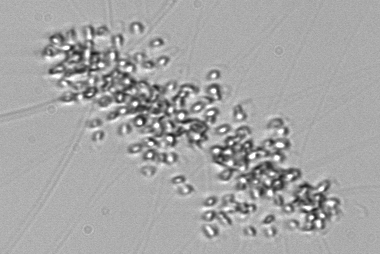
Label: Chaetoceros_didymus_TAG_external_flagellate